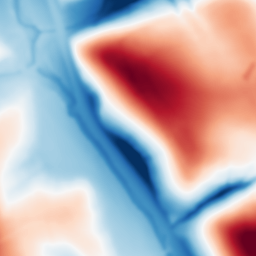
Category: multiscale
Decomposition family: dog
Decomposition parameters: sigma_low: 2
sigma_high: 50
Upsampling method: bilinear
Upsampling parameters: scale: 2
Upsampling scale: 2